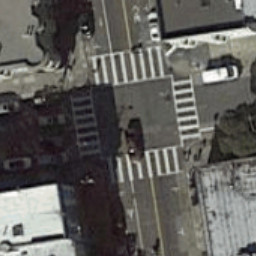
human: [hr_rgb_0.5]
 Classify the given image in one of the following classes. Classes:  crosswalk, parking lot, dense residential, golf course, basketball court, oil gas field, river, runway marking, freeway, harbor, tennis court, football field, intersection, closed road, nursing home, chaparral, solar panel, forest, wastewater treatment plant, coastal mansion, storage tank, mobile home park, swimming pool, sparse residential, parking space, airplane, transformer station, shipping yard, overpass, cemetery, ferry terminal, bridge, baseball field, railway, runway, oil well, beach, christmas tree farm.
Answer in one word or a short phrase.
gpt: crosswalk